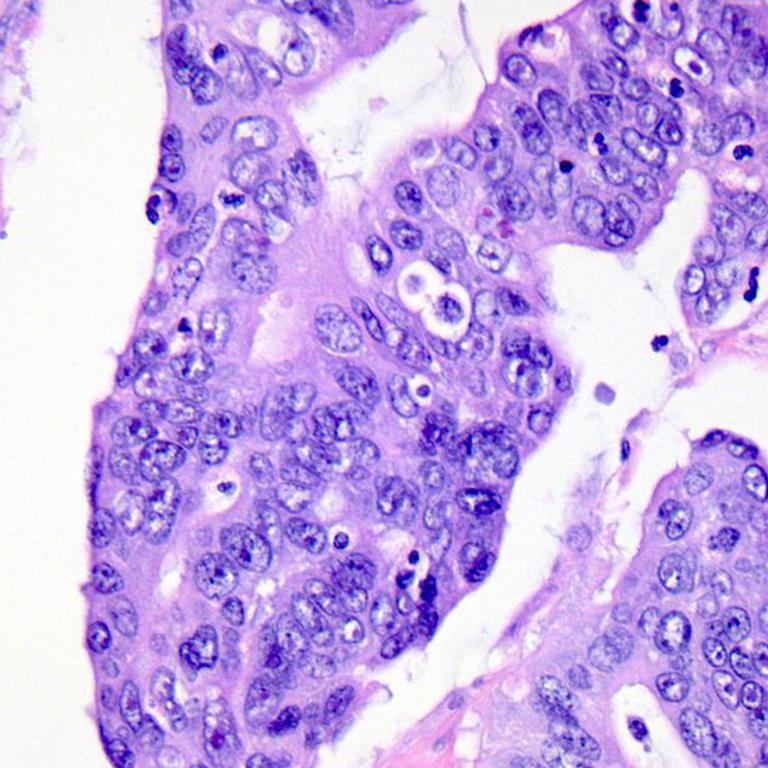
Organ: colon
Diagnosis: adenocarcinomas